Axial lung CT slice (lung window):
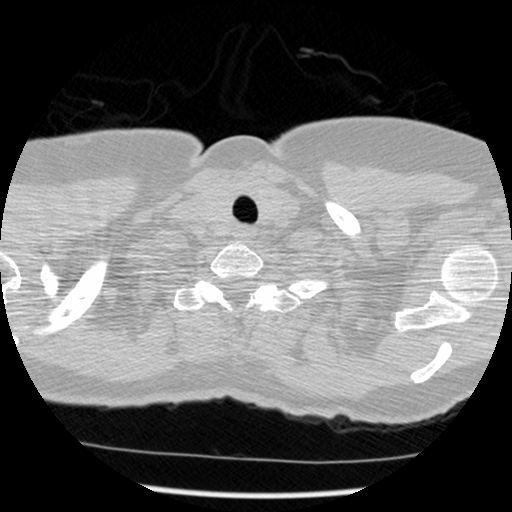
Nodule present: no